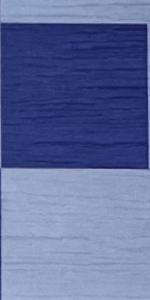
Label: Empty